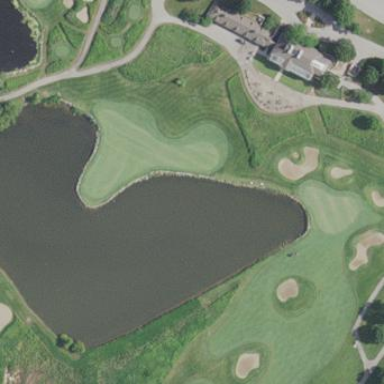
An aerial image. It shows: Picturesque scene of golf course with lateral water hazard.